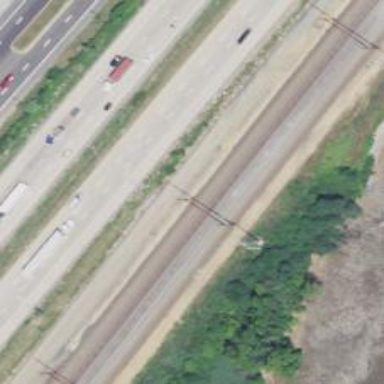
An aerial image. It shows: Railway track with contact lines for electrification.